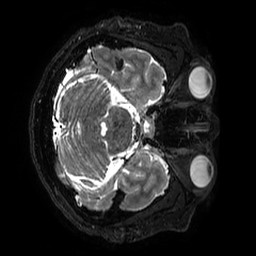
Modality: T2w
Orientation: axial
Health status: ill
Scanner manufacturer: philips
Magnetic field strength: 3 T
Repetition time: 2.5 s
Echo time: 0.331 s